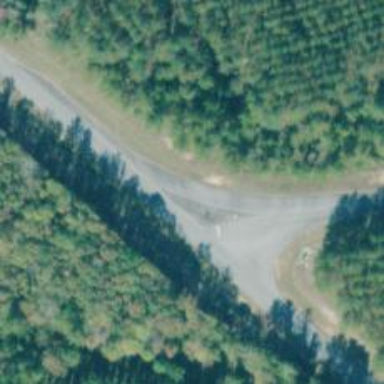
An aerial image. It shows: Tertiary_link road with asphalt surface.